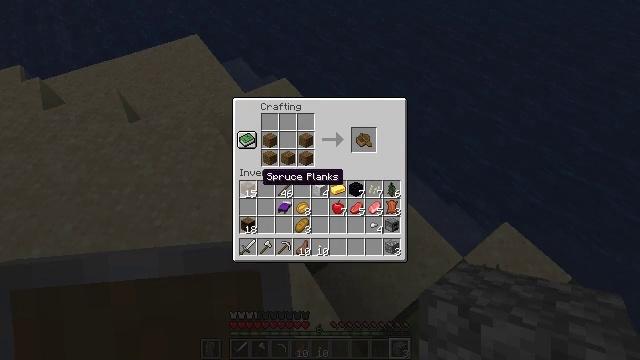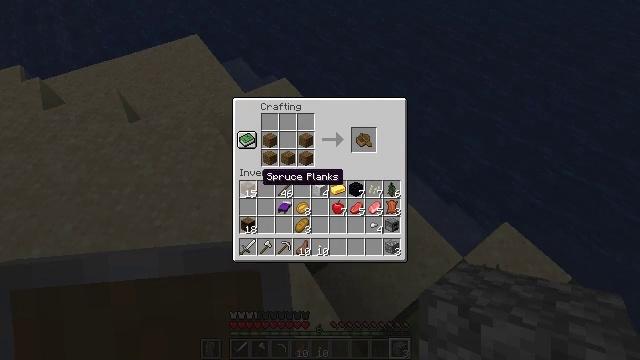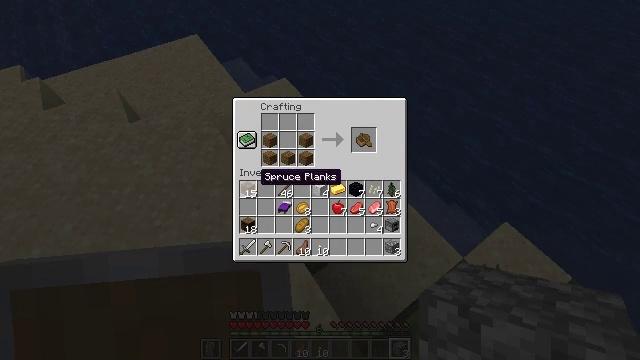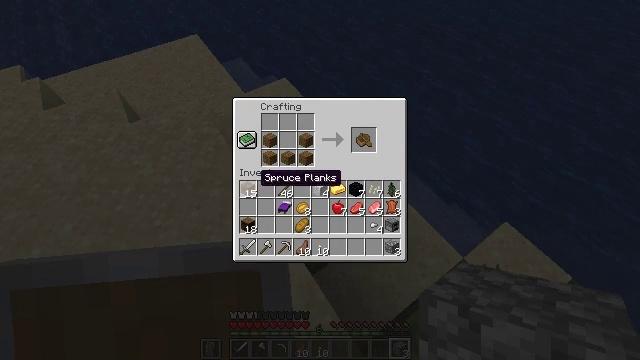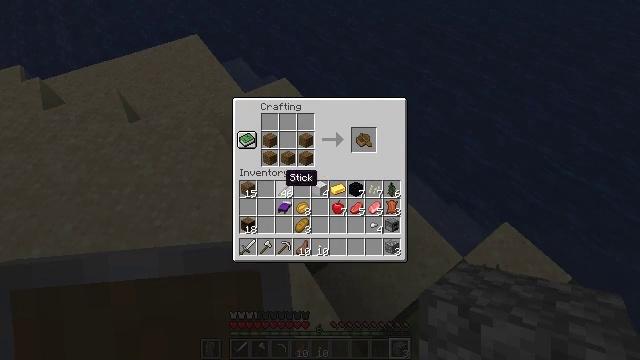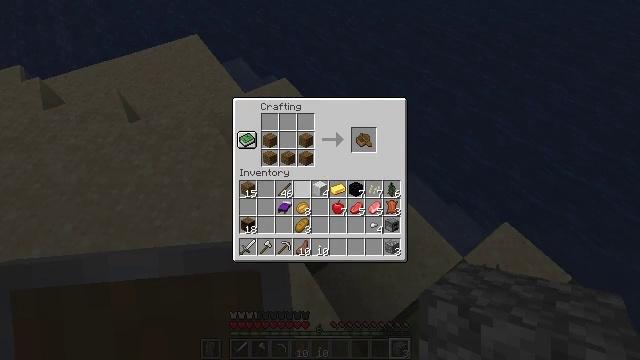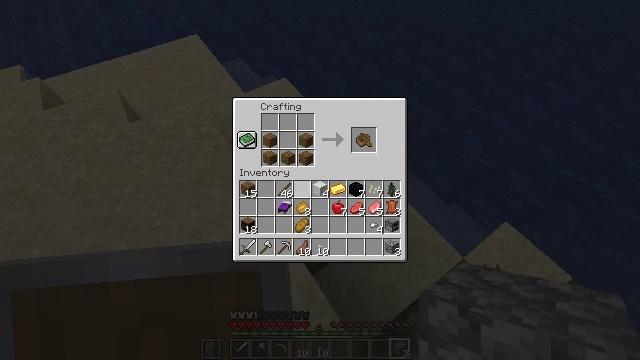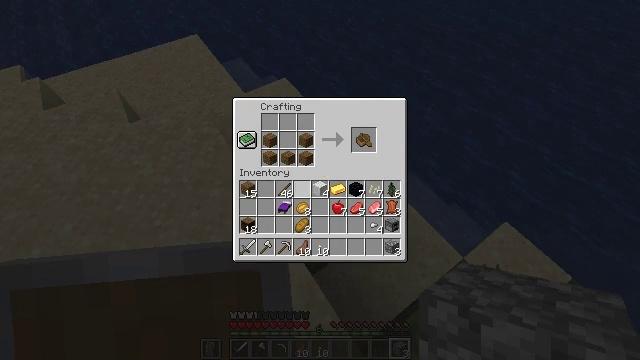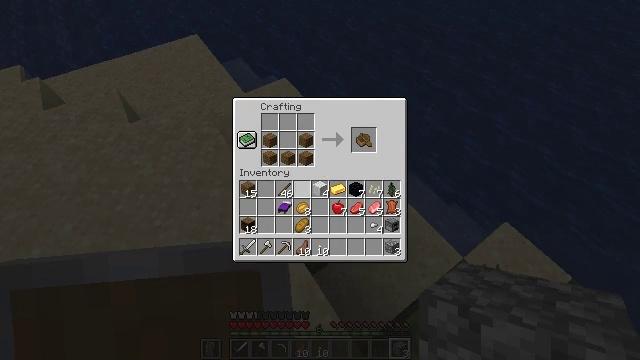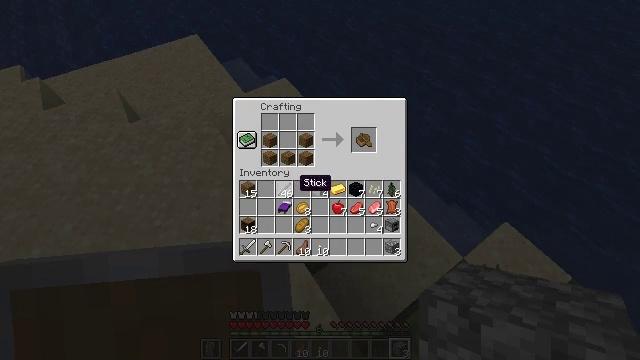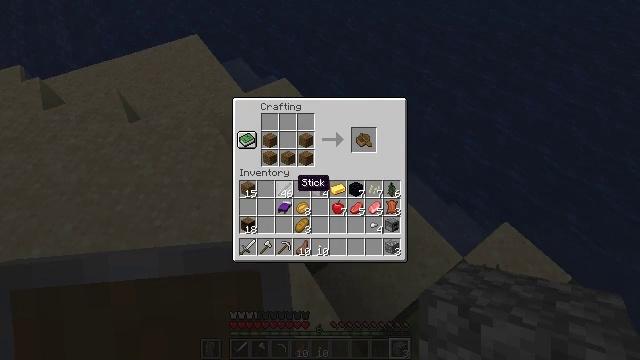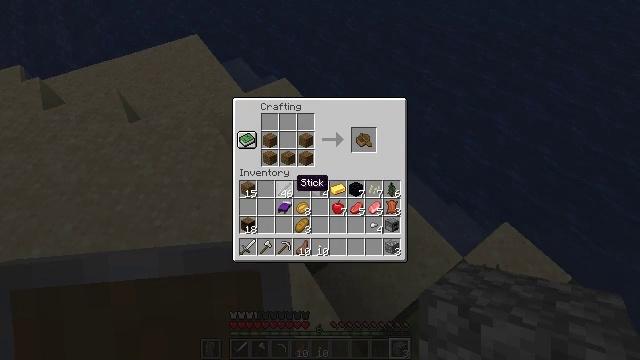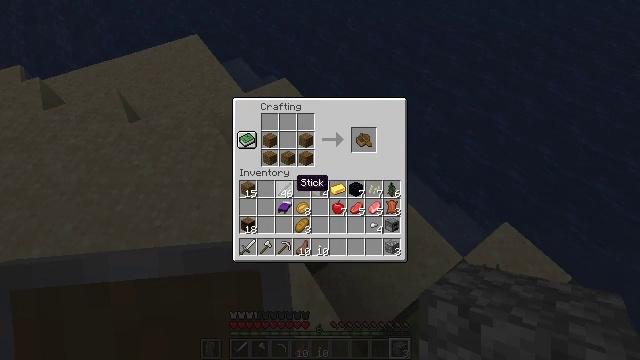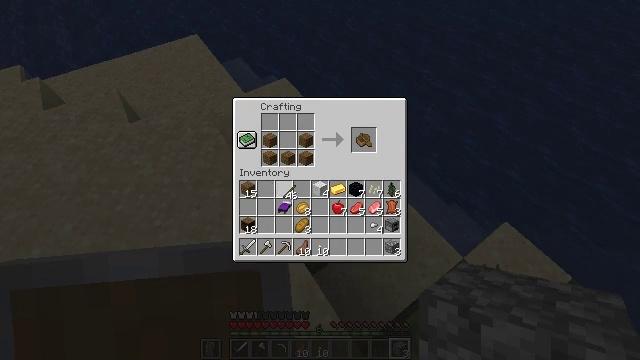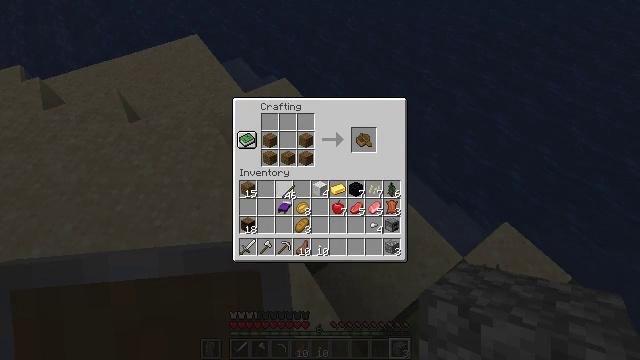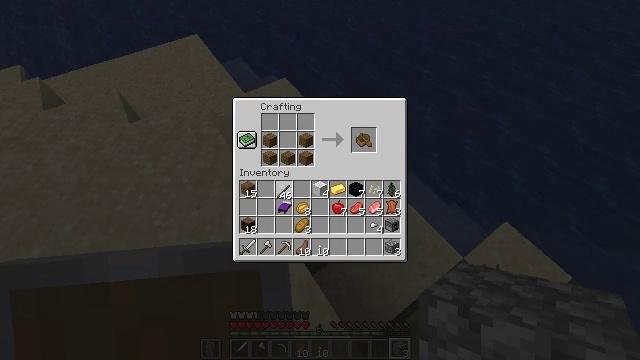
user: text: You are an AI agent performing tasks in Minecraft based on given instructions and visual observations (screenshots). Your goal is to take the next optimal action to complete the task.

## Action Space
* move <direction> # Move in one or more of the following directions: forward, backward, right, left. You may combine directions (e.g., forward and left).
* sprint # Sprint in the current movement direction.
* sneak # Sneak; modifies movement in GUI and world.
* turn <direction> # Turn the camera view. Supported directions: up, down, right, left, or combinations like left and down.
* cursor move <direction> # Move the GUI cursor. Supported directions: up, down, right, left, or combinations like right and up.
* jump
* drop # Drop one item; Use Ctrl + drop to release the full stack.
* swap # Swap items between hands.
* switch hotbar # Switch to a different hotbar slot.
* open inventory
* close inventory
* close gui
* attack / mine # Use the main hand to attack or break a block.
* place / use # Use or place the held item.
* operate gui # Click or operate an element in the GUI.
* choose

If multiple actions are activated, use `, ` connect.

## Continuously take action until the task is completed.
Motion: motion action
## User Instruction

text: Get a spruce boat by crafting with spruce planks in the table.
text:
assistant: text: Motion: no_op
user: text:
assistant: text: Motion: no_op
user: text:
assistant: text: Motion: no_op
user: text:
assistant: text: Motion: cursor move right
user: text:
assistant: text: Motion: cursor move right
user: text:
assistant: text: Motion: no_op
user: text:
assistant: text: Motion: no_op
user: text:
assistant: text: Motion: operate gui
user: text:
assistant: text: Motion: operate gui
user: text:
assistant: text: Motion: operate gui
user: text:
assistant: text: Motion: no_op
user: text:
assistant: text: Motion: no_op
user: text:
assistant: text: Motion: operate gui
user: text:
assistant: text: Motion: operate gui
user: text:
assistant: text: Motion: operate gui
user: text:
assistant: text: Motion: cursor move left
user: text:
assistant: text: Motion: cursor move left
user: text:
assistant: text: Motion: no_op
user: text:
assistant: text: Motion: no_op
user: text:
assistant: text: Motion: operate gui
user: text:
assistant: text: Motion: operate gui
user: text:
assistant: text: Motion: operate gui
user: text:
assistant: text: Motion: no_op
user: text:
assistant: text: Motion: no_op
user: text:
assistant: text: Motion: no_op
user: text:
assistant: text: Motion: no_op
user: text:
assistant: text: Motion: no_op
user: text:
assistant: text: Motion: cursor move right
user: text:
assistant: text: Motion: no_op
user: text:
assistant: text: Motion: no_op